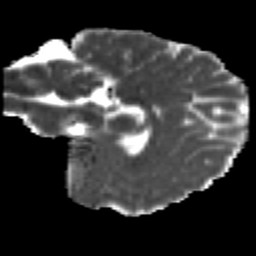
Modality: MD
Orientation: sagittal
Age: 21
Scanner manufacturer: siemens
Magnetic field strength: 3 T
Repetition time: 2.2 s
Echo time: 0.084 s